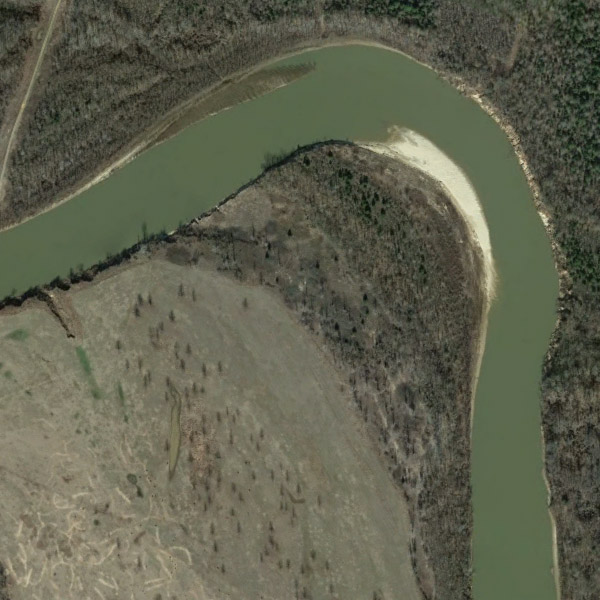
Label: River